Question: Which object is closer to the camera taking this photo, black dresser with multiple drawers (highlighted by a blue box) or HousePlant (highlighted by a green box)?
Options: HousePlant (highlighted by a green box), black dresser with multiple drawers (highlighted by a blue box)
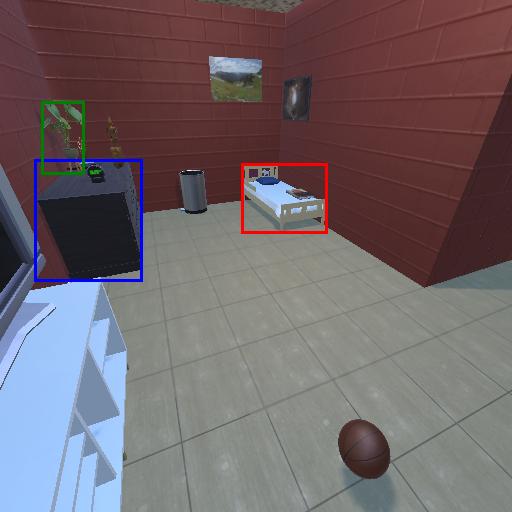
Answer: HousePlant (highlighted by a green box)